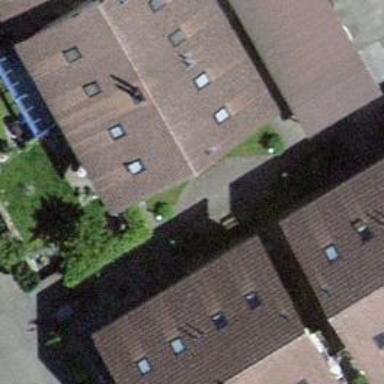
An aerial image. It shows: Residential building.